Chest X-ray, PA view. Patient: 54 years old, sex M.
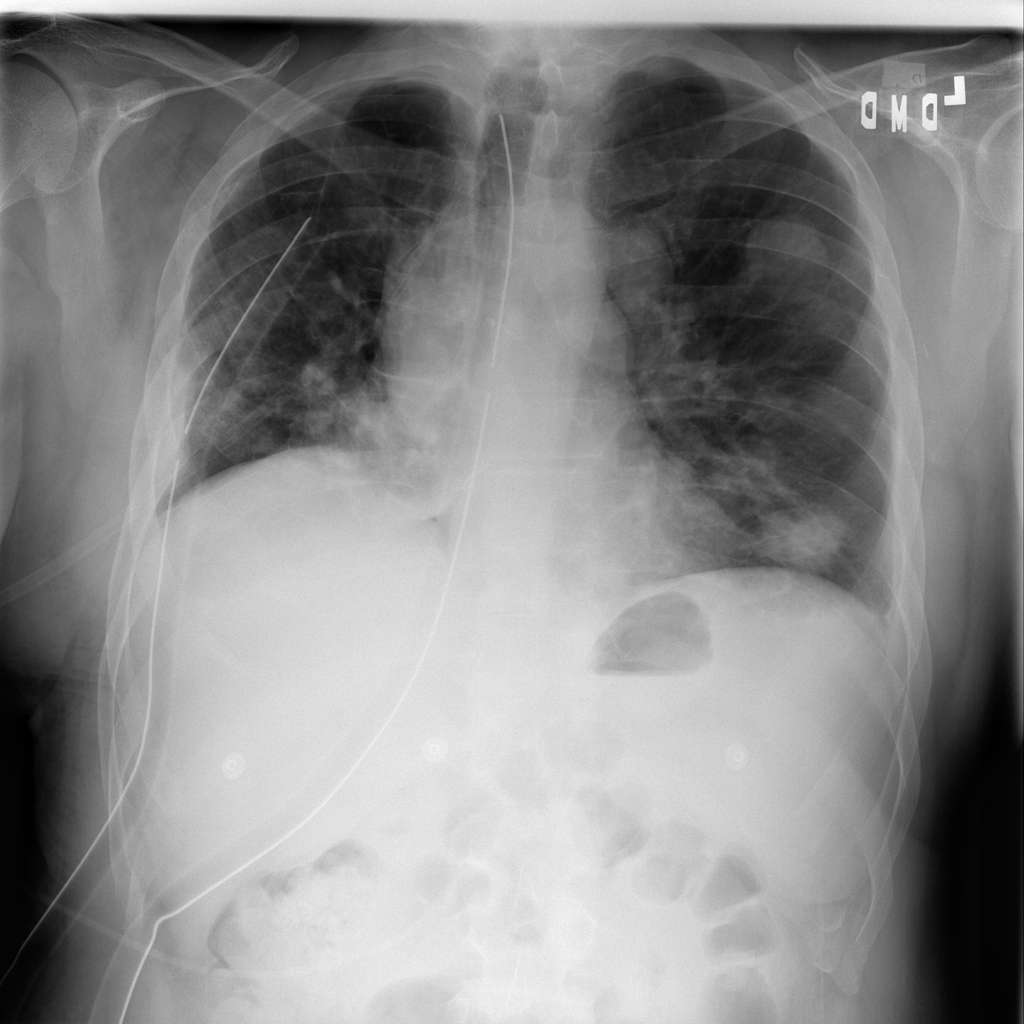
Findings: Mass, Pneumothorax